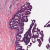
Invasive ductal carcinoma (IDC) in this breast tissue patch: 1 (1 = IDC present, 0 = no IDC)